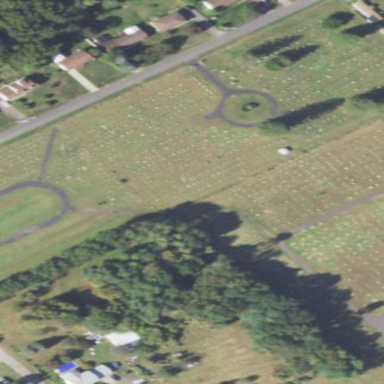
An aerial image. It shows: Cemetery.